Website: walmart
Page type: payment
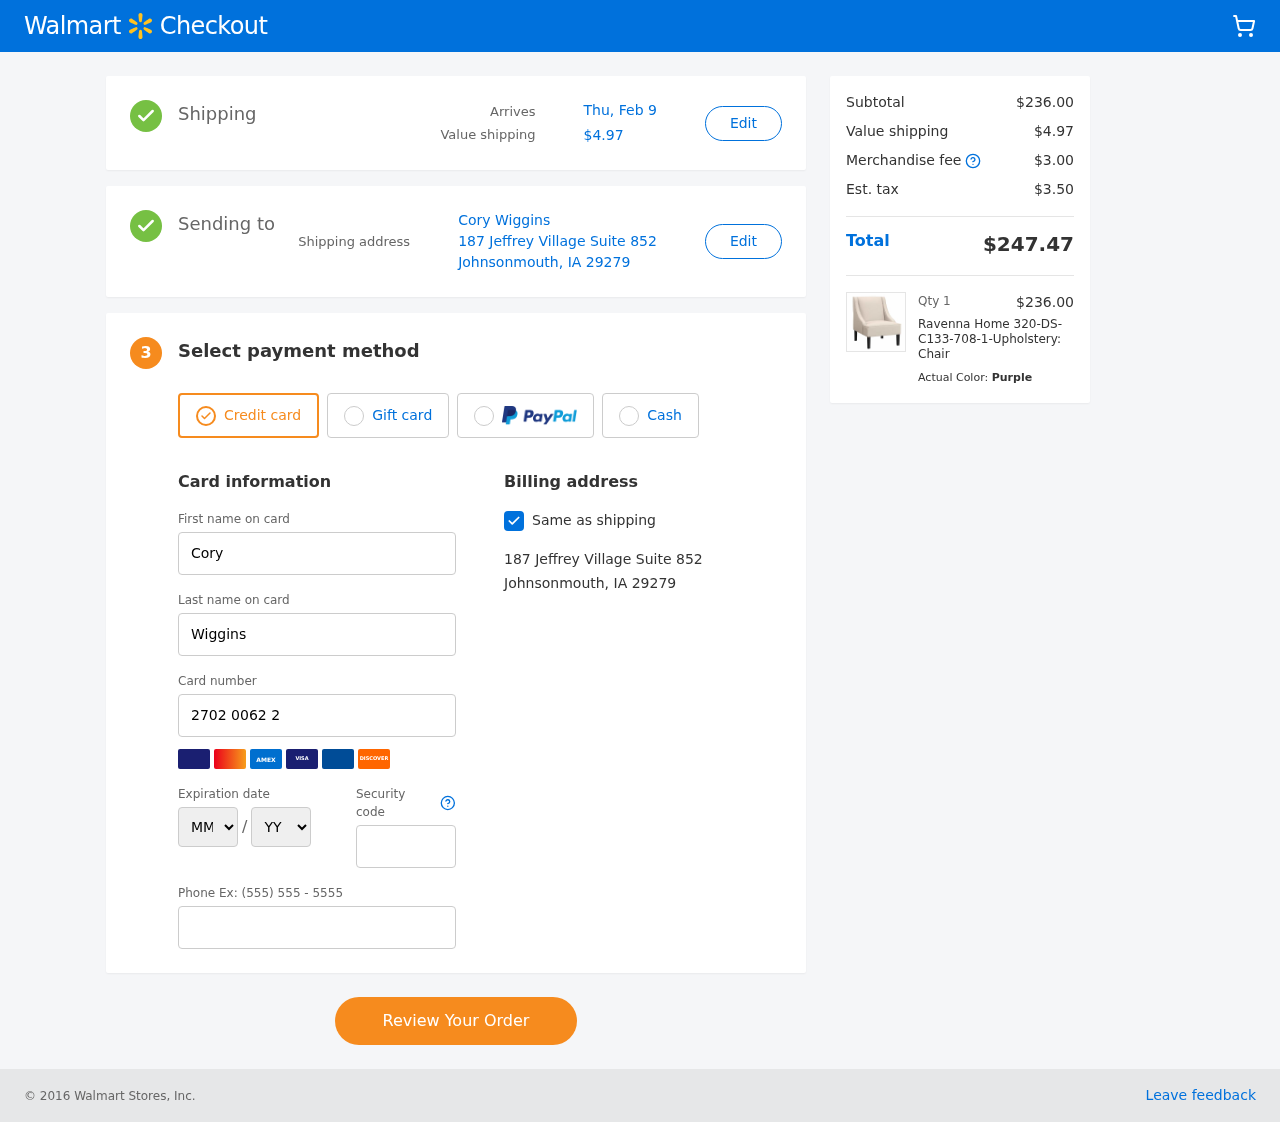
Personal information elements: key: PII_CARD_EXPIRY_MONTH
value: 08
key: PII_CARD_EXPIRY_YEAR
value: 30
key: PII_CITY_STATE_ZIP
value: Johnsonmouth, IA 29279
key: PII_FULLNAME
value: Cory Wiggins
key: PII_STREET
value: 187 Jeffrey Village Suite 852
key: PII_FIRSTNAME
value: Cory
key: PII_LASTNAME
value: Wiggins
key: PII_CARD_NUMBER
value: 2702 0062 2013 8352
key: PII_CARD_CVV
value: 766
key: PII_PHONE
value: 6639975685
Product elements: key: PRODUCT1_NAME
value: Ravenna Home 320-DS-C133-708-1-Upholstery: Chair
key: PRODUCT1_PRICE
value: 236
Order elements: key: ORDER_DELIVERY_DATE
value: Thu, Feb 9
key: ORDER_SHIPPING_COST
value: $4.97
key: ORDER_SUBTOTAL
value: $236.00
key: ORDER_MERCHANDISE_FEE
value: $3.00
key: ORDER_TAX
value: $3.50
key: ORDER_TOTAL
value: $247.47
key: ORDER_NUM_ITEMS
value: Qty 1